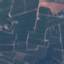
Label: PermanentCrop